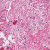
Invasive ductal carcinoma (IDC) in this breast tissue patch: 0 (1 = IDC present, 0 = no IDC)